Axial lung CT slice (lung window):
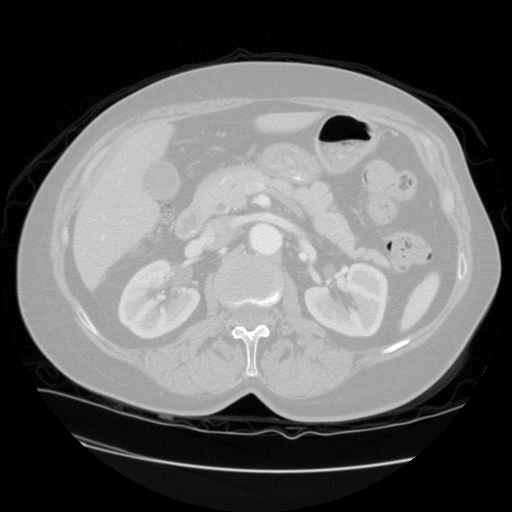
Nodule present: no